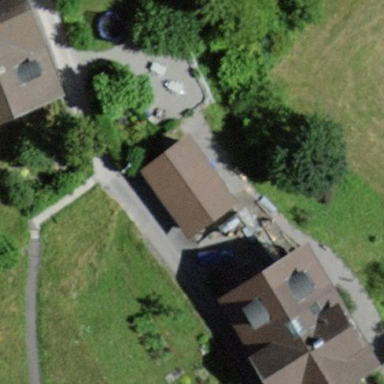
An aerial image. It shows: View of roof of building.